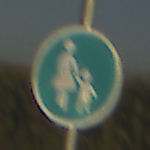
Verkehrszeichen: Gehweg
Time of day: SunriseSunset
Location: Outdoor (RoadRail)
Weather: Clear
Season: NotSpecified
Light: Natural